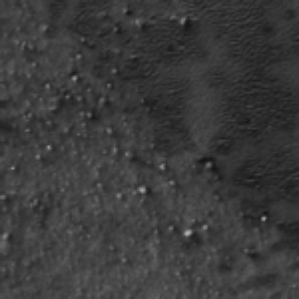
Label: frost